Aerial crown-view tile of a tropical tree (Barro Colorado Island, Panama), acquired 20250124:
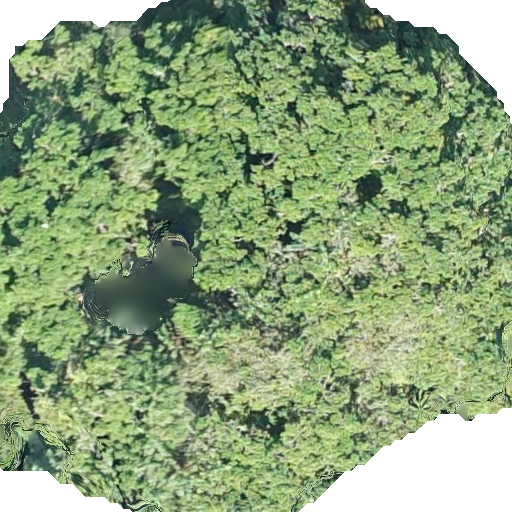
Species: Brosimum alicastrum
GBIF accepted scientific name: Brosimum alicastrum
Crown area: 438.816 m²